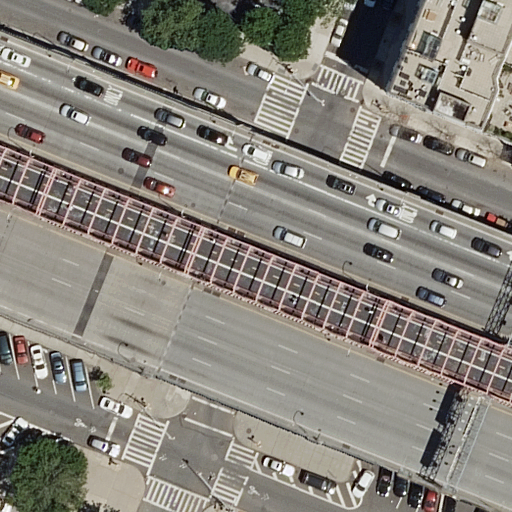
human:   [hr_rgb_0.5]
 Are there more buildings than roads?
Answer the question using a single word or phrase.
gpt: no

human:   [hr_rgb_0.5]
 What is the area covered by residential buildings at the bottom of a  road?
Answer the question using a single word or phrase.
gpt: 0m2

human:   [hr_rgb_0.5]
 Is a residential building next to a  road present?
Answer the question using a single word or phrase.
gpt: yes

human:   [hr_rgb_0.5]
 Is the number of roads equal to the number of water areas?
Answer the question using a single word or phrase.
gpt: no

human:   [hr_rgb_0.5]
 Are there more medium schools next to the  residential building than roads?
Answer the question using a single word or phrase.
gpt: no

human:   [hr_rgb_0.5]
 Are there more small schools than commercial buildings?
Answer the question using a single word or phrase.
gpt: no

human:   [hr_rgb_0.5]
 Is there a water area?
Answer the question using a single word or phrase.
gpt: no

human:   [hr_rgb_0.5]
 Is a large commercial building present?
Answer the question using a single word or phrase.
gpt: no

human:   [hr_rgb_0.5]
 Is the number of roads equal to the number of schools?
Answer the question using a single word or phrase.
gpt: no

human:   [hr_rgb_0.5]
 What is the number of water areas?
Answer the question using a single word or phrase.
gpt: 0

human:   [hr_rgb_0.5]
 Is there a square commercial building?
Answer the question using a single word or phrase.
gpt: no

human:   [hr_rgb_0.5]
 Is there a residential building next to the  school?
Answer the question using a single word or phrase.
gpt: yes

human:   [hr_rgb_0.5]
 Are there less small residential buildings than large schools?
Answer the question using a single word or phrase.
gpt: no

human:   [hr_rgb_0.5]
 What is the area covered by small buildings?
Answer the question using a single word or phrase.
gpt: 0m2

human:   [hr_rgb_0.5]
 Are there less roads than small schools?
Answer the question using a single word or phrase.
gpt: no

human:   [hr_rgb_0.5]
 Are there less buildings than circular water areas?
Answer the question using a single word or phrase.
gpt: no

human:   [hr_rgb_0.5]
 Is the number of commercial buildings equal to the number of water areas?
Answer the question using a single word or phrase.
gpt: yes

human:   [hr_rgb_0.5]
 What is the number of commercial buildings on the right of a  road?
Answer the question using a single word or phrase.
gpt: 0

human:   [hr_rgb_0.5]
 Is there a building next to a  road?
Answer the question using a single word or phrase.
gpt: yes

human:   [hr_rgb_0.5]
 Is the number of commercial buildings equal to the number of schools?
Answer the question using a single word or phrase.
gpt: no

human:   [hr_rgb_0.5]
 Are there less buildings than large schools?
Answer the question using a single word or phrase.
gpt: no

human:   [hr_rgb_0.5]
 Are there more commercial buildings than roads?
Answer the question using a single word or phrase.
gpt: no

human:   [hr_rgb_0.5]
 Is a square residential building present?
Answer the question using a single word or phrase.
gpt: no

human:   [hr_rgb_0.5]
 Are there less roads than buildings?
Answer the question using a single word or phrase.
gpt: no

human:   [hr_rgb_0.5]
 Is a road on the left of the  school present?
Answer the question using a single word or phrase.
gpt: no

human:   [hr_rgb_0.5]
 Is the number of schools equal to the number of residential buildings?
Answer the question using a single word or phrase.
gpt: yes

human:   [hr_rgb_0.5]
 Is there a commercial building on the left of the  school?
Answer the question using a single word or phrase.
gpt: no

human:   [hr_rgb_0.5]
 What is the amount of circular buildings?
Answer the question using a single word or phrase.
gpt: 0

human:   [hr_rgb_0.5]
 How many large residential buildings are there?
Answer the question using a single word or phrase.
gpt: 1

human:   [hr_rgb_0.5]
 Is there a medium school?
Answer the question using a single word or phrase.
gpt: yes

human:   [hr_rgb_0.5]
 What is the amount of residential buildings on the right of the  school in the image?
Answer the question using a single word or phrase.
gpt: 1

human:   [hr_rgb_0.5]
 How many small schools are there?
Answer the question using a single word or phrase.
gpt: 0

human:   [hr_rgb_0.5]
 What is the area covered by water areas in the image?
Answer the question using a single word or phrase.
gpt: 0m2

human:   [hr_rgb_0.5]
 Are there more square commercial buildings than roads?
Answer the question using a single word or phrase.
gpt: no

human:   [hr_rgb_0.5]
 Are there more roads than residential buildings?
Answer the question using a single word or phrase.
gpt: yes

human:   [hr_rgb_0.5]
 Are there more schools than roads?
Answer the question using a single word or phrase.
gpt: no